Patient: sex F, age 44
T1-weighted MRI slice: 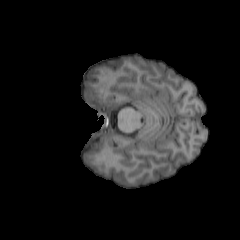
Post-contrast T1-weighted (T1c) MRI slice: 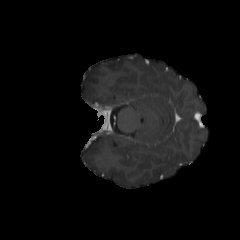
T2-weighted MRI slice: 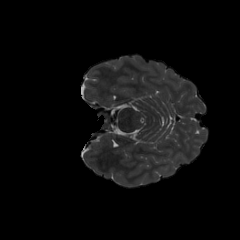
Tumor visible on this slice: no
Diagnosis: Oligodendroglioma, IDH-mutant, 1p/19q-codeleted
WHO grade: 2